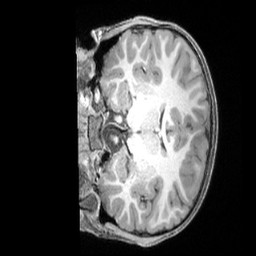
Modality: T1w
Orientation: coronal
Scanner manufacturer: siemens
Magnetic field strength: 3 T
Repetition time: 2.4 s
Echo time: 0.00224 s